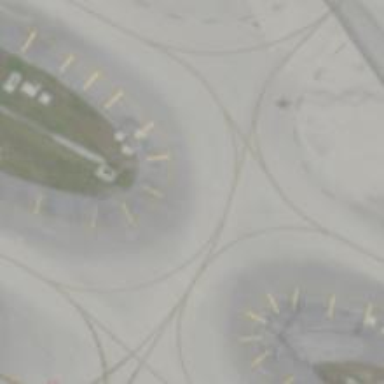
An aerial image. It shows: Image of taxiway at airport.